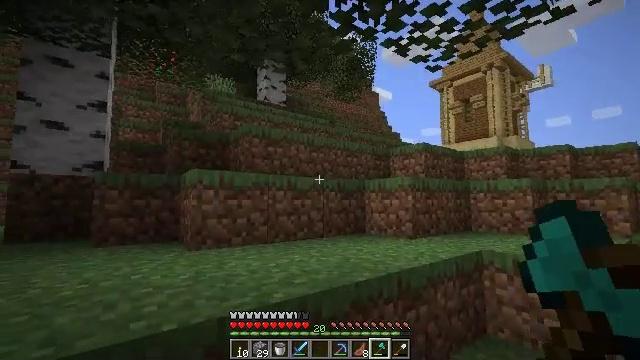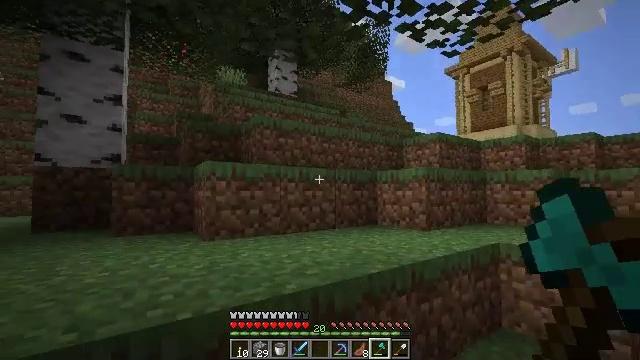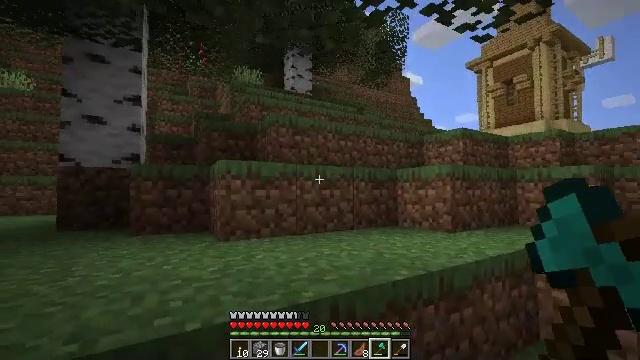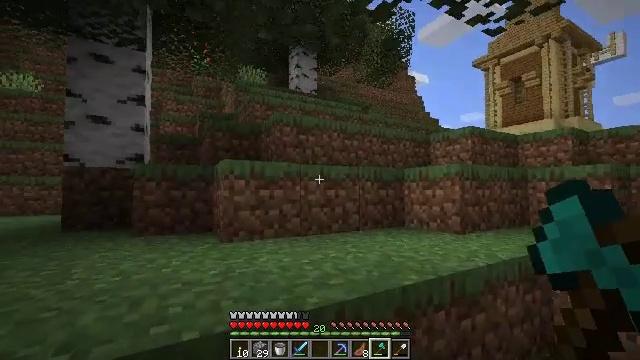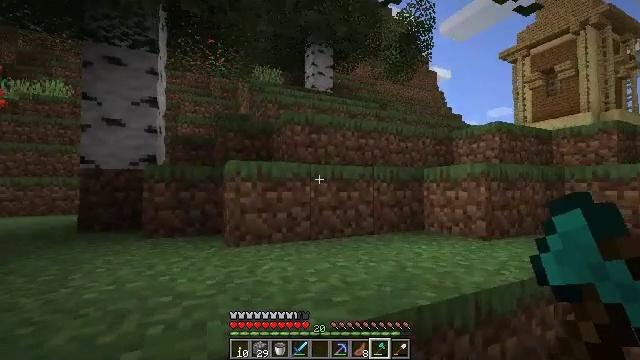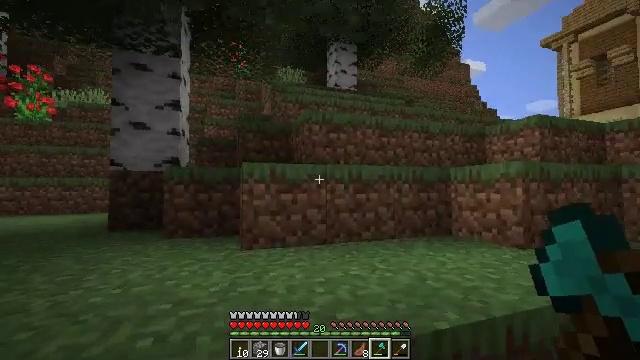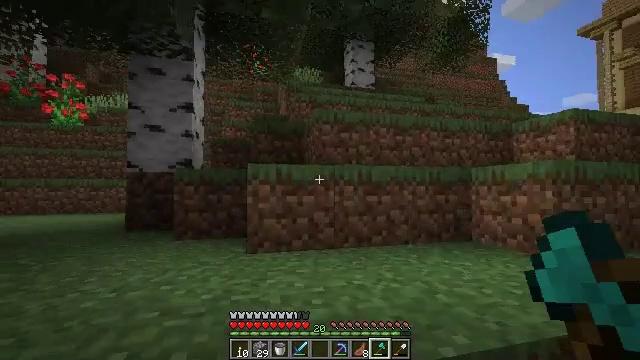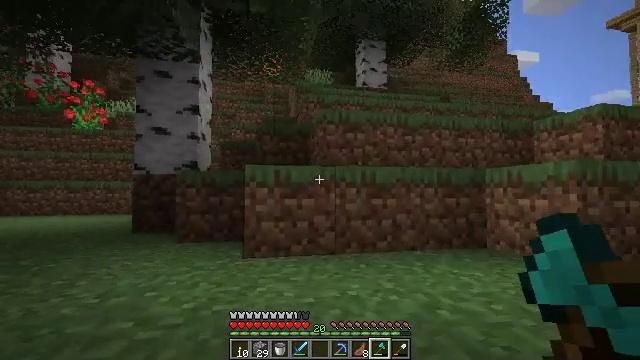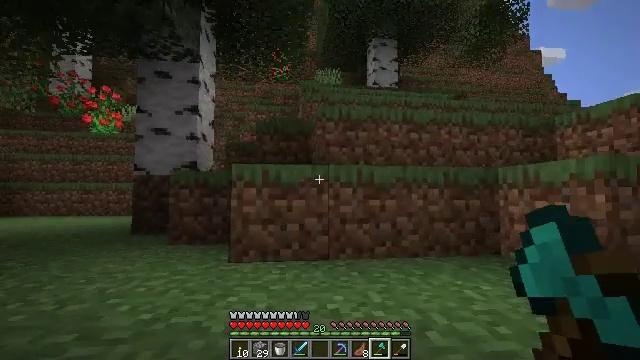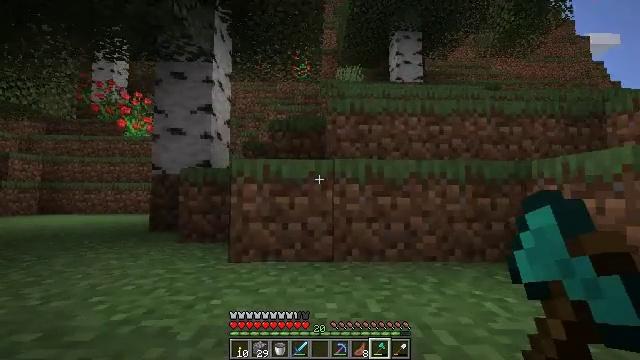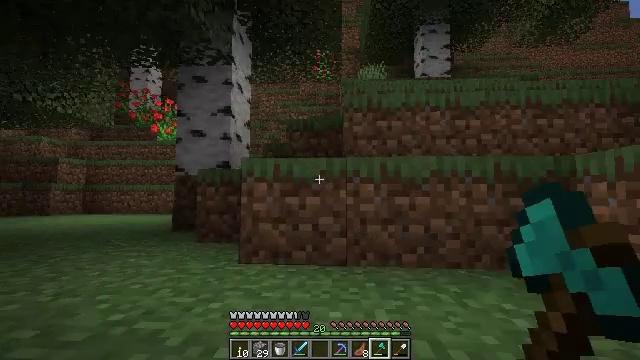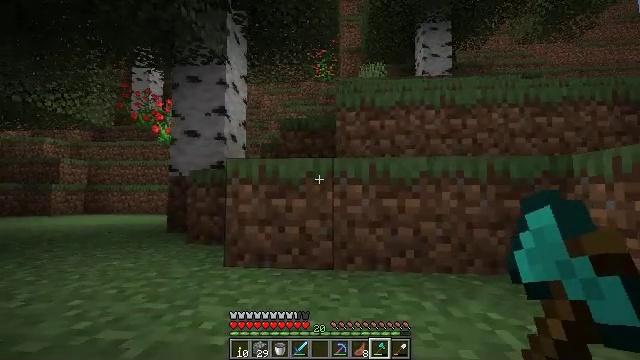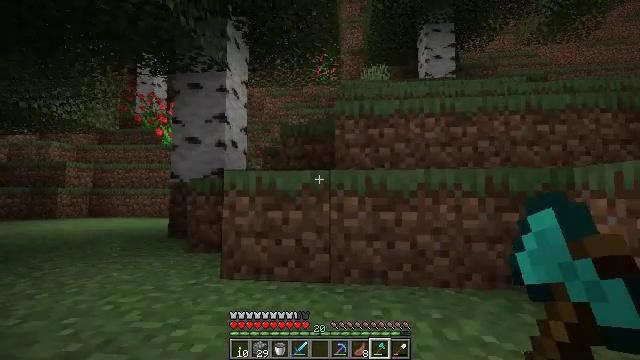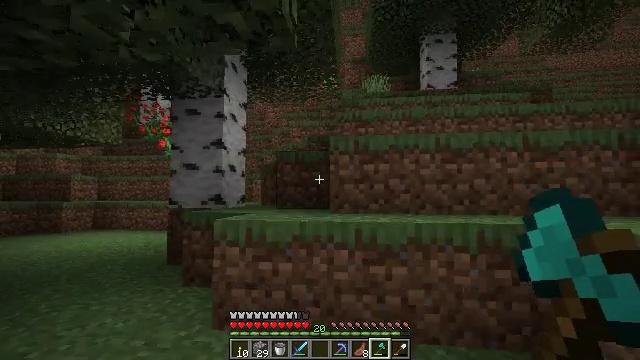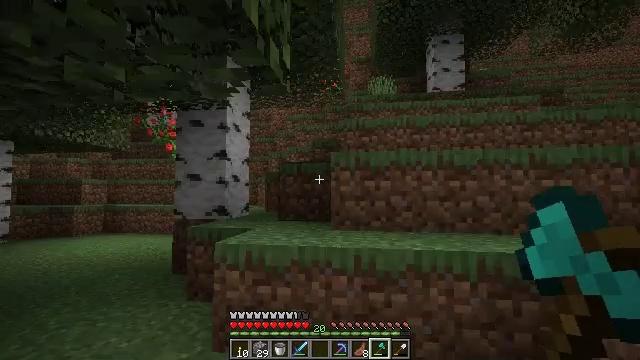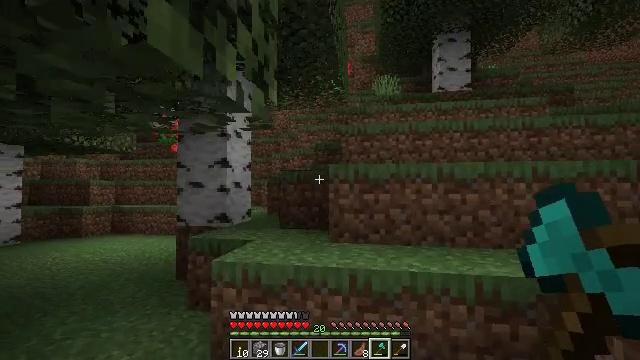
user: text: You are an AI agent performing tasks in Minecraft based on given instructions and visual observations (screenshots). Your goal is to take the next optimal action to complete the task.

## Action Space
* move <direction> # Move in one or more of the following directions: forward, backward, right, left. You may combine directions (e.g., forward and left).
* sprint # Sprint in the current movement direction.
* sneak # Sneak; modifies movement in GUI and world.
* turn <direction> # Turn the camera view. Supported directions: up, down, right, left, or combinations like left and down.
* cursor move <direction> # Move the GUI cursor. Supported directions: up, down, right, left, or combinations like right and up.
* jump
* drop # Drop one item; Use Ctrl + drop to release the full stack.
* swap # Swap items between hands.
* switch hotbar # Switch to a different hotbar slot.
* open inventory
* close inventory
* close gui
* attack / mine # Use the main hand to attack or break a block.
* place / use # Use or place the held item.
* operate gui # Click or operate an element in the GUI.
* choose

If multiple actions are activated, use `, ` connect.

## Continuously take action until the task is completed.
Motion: motion action
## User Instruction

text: Mine the birch log from the tree.
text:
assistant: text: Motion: move forward, turn left and down
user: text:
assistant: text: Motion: move forward, turn left
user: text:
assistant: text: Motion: move forward and move right, turn left
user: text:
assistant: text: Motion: move forward and move right, turn left
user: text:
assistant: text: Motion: move forward and move right, turn left
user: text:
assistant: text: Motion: move forward and move right, turn left
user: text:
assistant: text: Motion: move forward and move right, turn left
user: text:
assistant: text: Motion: move forward and move right, turn left
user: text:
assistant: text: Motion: move forward and move right, turn left
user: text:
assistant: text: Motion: move forward and move right, turn left
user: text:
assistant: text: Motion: move forward and move right
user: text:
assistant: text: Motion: move forward and move right, jump
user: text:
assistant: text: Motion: move forward and move right, turn left, jump
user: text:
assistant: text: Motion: move forward and move right, turn left, jump
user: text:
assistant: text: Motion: move forward and move right, turn left and down, jump
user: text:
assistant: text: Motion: move forward and move right
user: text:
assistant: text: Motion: move forward and move right
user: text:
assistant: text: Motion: move forward and move right
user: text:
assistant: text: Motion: move forward and move right
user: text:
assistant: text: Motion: move forward and move right, turn right and up
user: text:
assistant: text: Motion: move forward, turn right and up
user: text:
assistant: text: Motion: move forward, turn right and up
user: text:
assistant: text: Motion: move forward
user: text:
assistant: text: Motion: move forward, jump
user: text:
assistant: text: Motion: move forward, jump
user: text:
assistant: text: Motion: move forward, jump
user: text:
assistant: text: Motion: move forward, jump
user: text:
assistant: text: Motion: move forward, jump
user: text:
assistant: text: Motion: move forward and move right
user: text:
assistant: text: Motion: move forward and move right